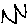
Label: zigzag